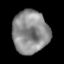
Tissue: lung
Cell type: Fibroblasts
Senescence score: 0.1679
Nuclear area (px): 1515
Mean DAPI intensity: 140.175